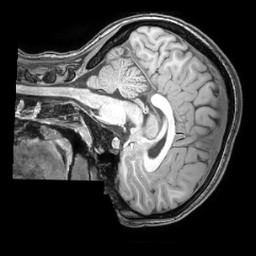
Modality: T1w
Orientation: sagittal
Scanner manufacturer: philips
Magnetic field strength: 3 T
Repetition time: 0.008 s
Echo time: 0.0035 s